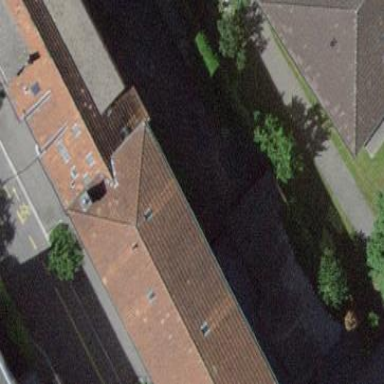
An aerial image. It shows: School building.